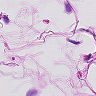
Metastatic tissue present: no